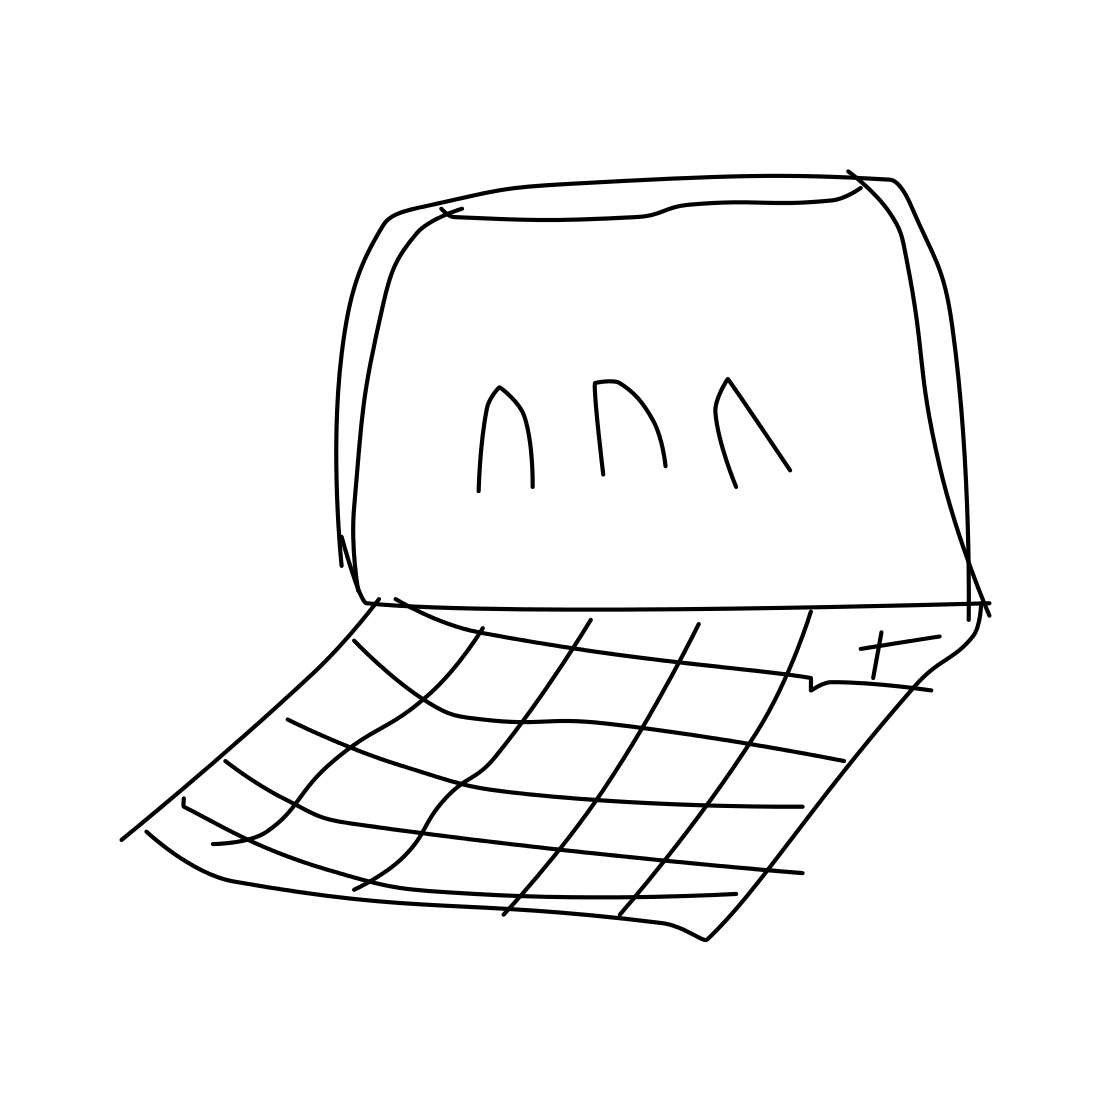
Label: laptop